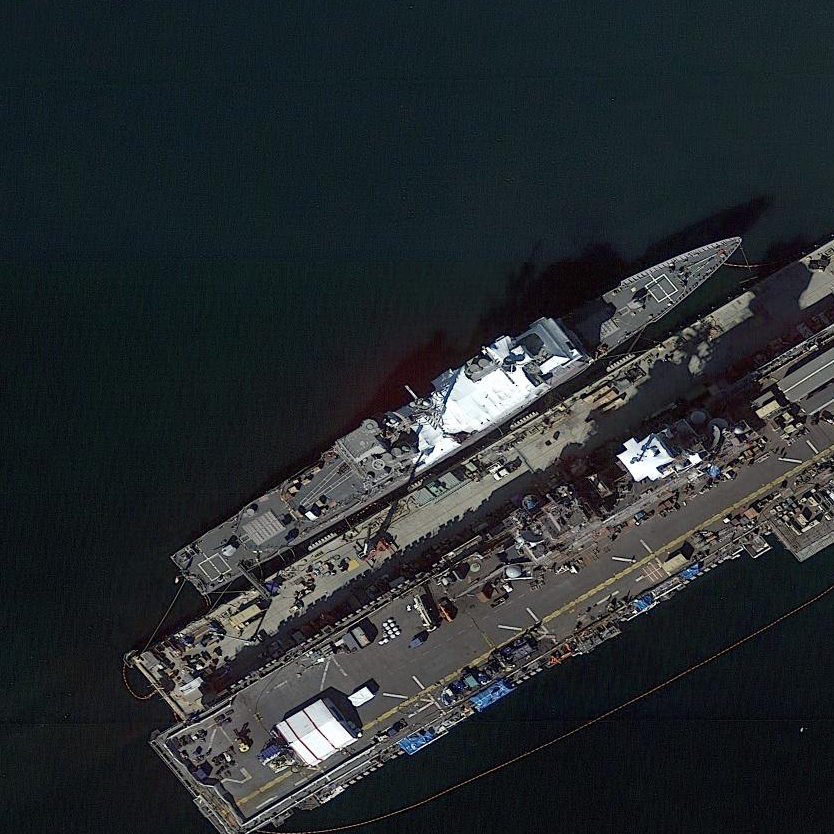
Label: cruiser